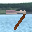
Label: 7